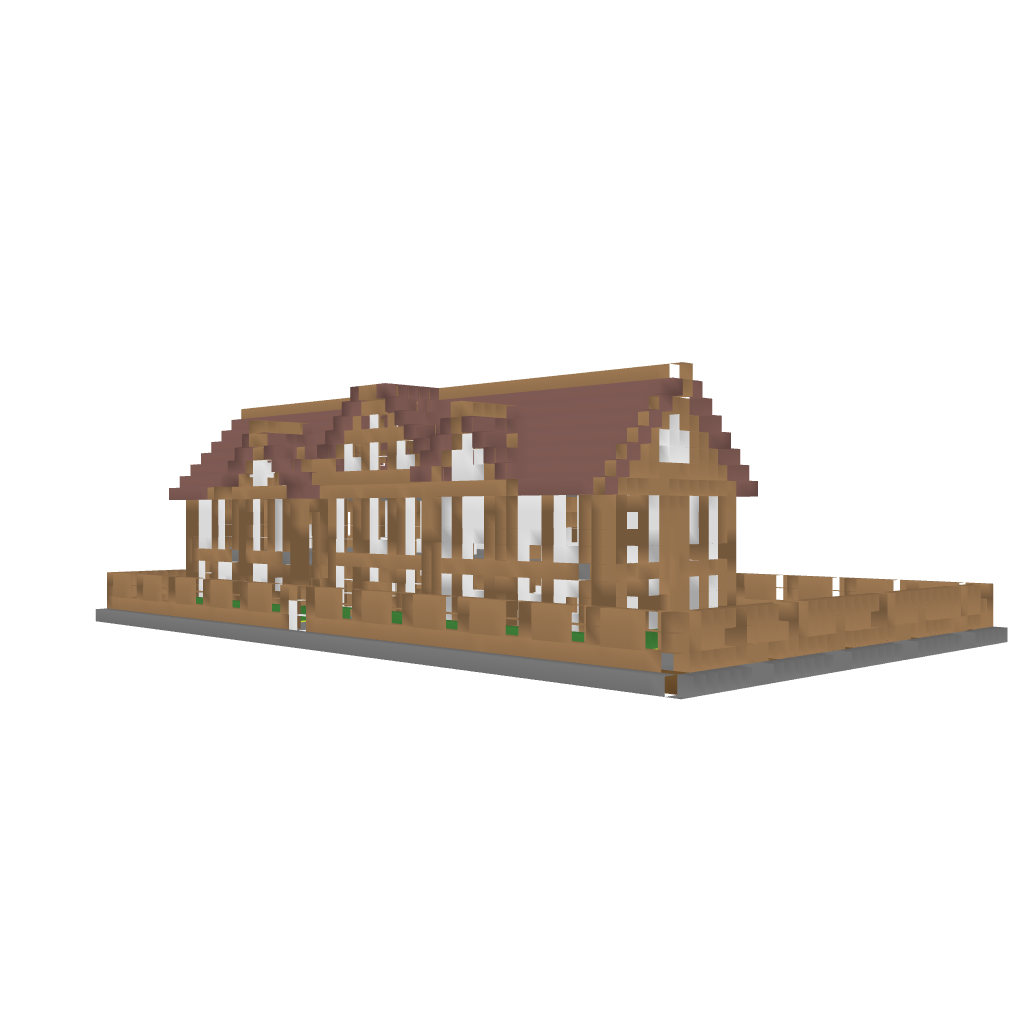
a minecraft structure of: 2 Floor Mansion high quality